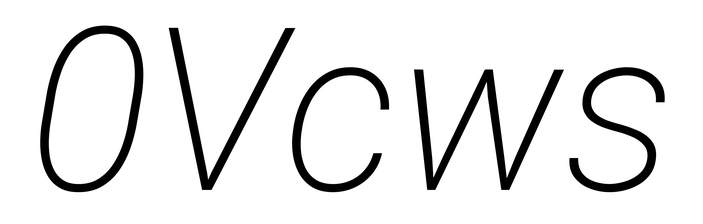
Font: Roboto-Italic_ExtraLight_Italic